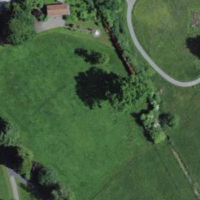
EUNIS habitat code: 53
Species observed at this site:
Ciconia ciconia
Allium ursinum